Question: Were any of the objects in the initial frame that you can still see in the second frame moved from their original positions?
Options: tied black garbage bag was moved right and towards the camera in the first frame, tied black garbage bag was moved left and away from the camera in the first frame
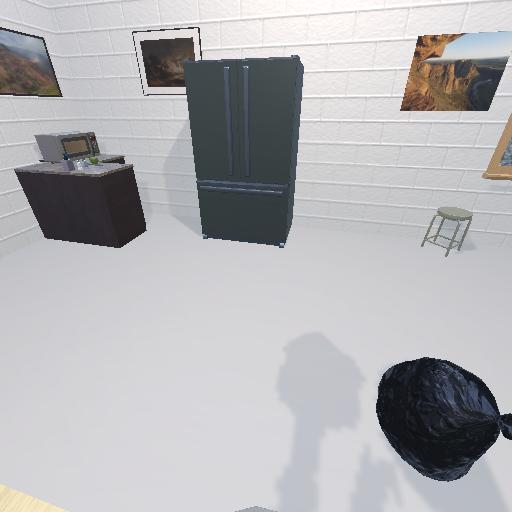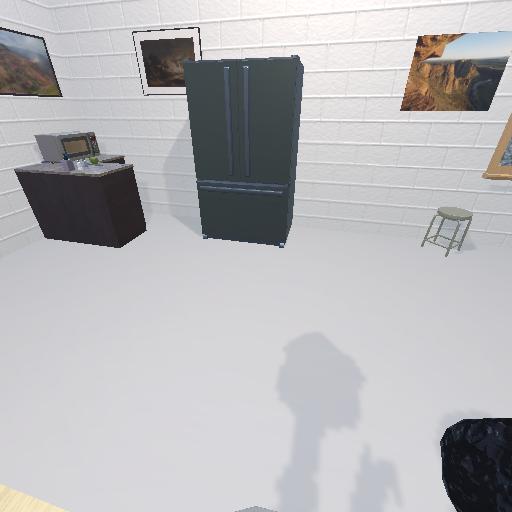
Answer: tied black garbage bag was moved right and towards the camera in the first frame